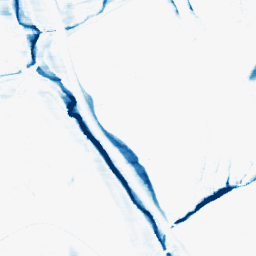
Category: morphological
Decomposition family: morphological_rect
Decomposition parameters: operation: closing
width: 20
height: 3
Upsampling method: bicubic
Upsampling parameters: scale: 8
Upsampling scale: 8